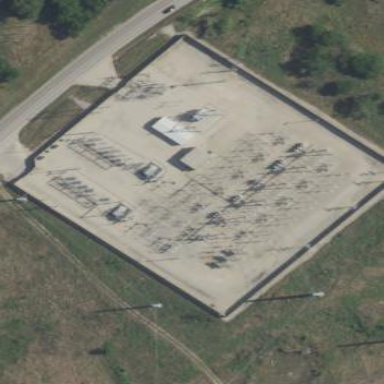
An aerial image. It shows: Wall surrounding transmission-level power substation.